Breast ultrasound image
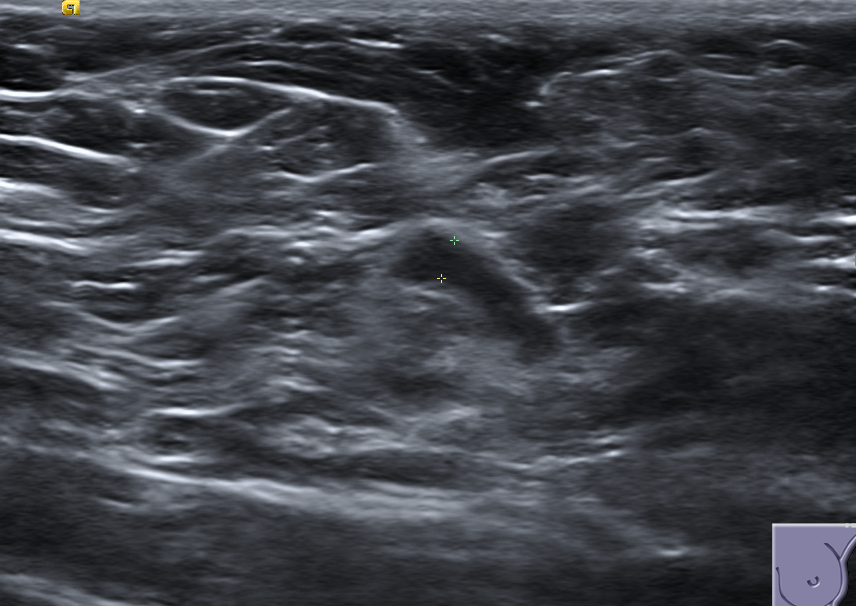
Diagnosis: benign